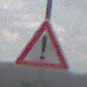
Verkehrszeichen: Gefahrenstelle
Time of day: Midday
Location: Outdoor (Nature)
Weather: PartlyCloudy
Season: NotSpecified
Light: Natural